Field crop: maize
Growth stage: 2
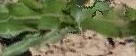
Species: maize